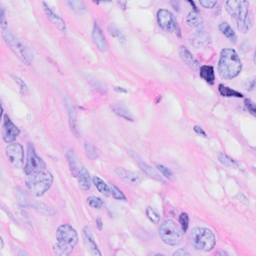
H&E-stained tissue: Breast